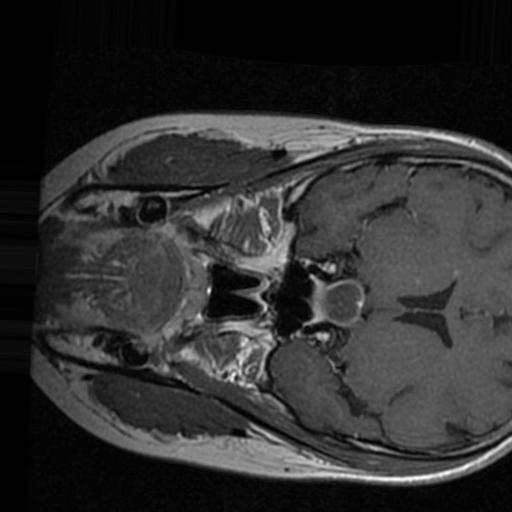
Label: brain_tumor